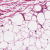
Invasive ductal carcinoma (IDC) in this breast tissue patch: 0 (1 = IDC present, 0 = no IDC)